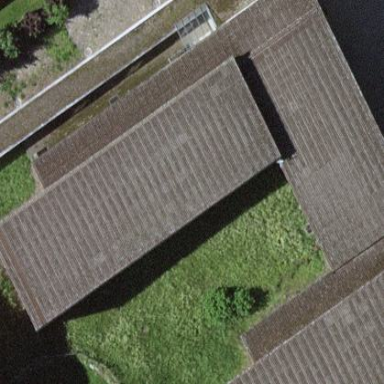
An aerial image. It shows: School building.